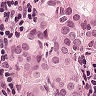
Metastatic tissue present: yes